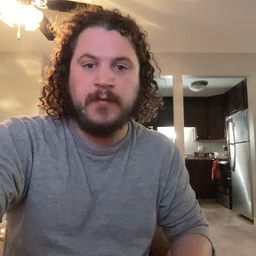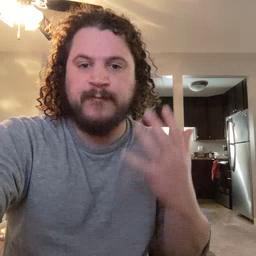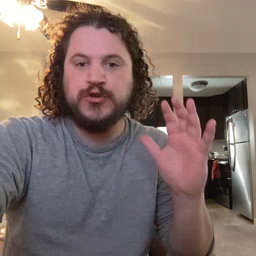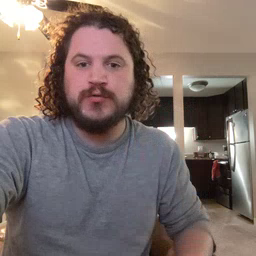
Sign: finish